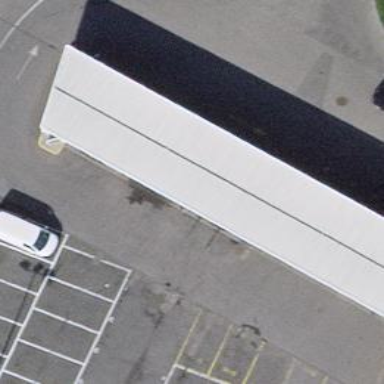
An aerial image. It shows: Car wash facility.